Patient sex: F
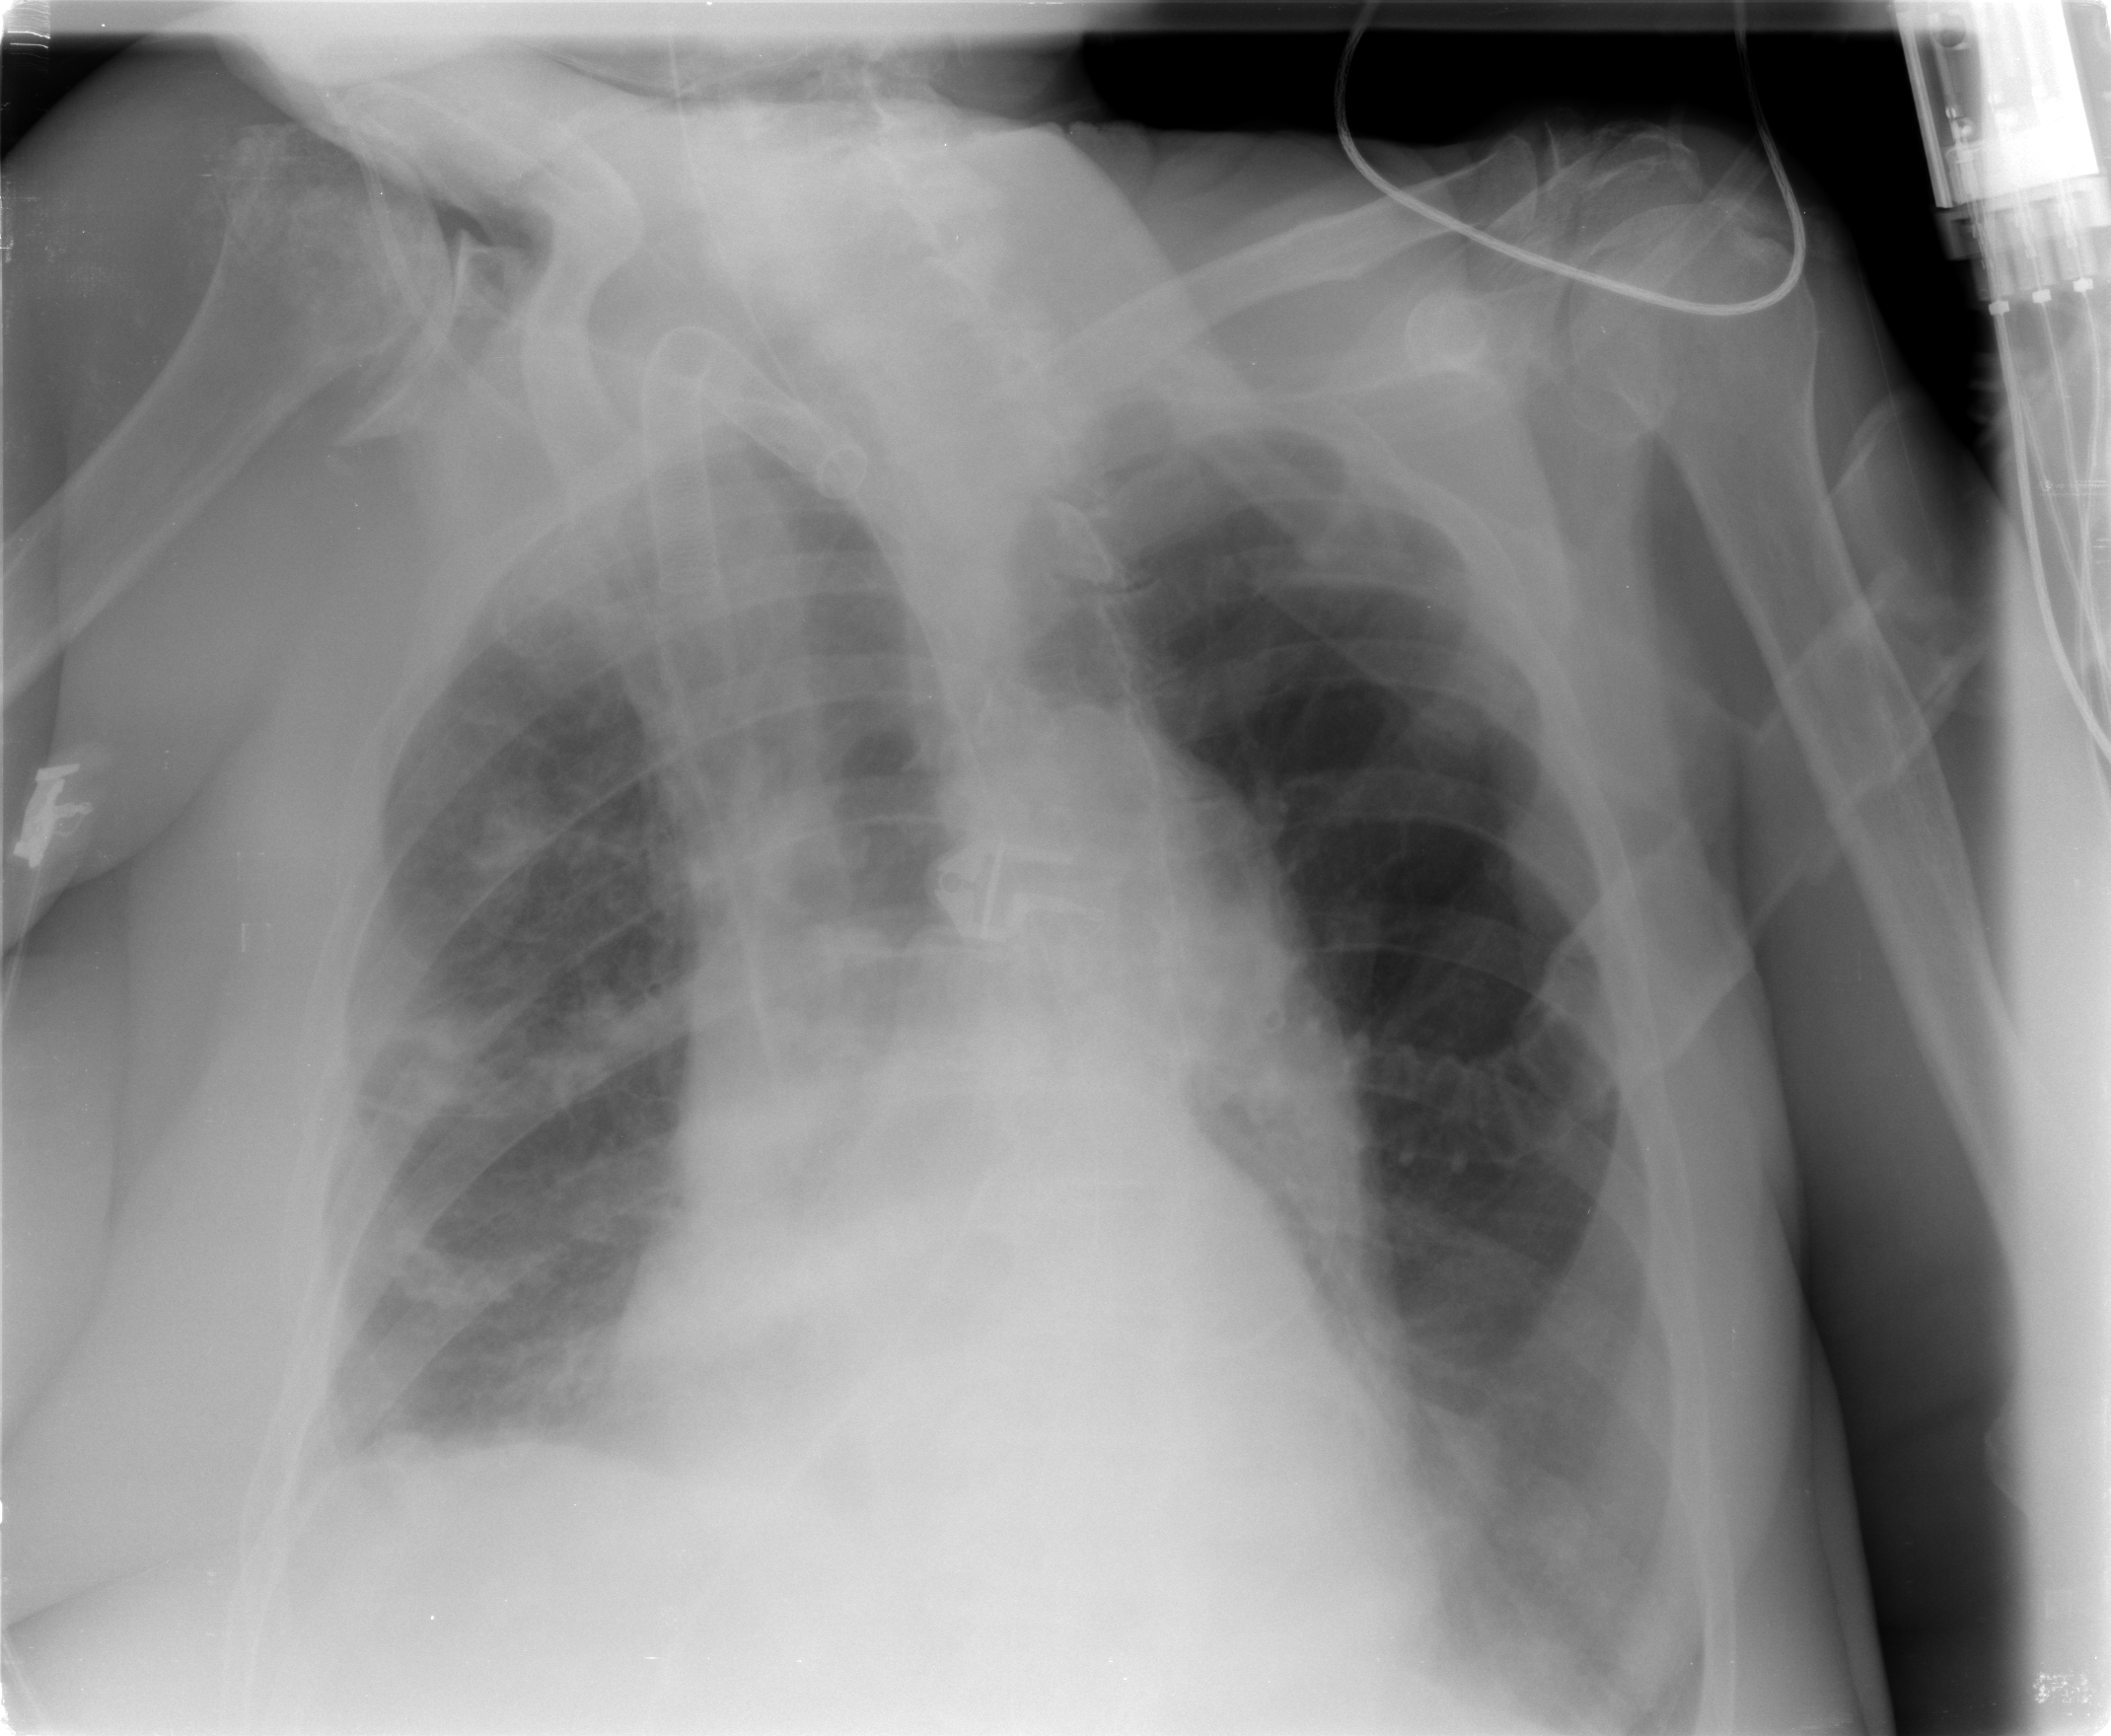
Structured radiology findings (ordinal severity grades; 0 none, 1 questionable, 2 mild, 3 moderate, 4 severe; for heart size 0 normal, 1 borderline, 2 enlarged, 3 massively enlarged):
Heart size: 2
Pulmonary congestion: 1
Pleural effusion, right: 1
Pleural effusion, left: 0
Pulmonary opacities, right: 2
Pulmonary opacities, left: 0
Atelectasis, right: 2
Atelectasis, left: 2